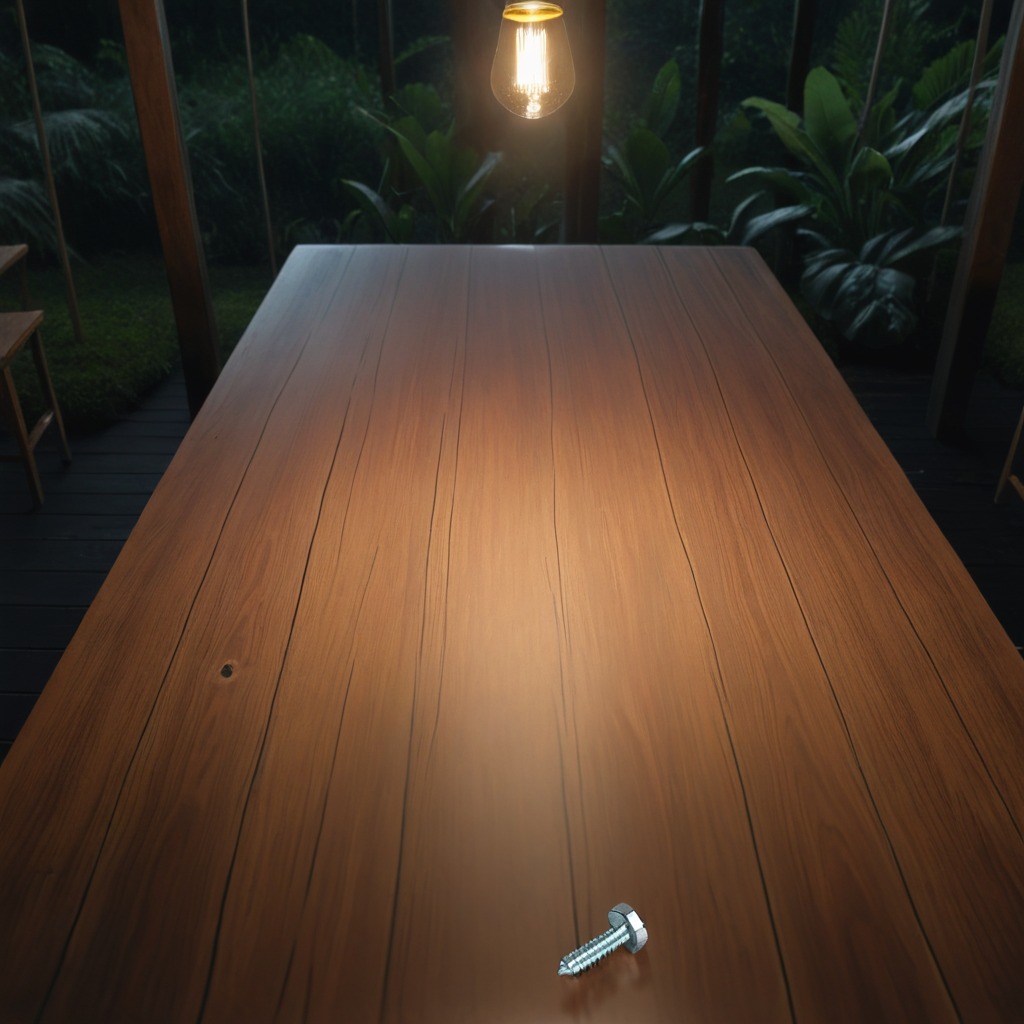
A metal screw is lying on the wooden table inside a jungle field workshop tent at night.